Aerial crown-view tile of a tropical tree (Barro Colorado Island, Panama), acquired 20250915:
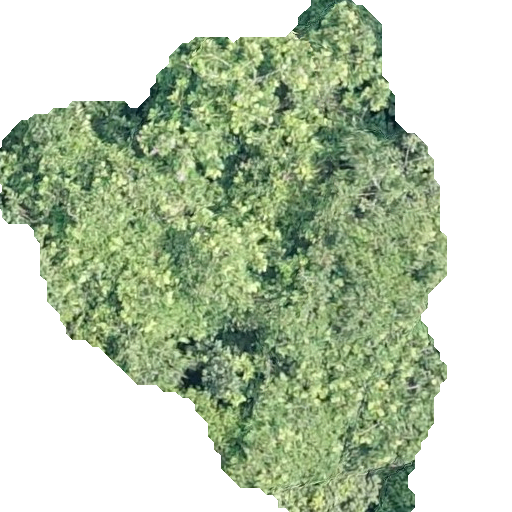
Species: Dipteryx oleifera
GBIF accepted scientific name: Dipteryx oleifera
Crown area: 221.459 m²